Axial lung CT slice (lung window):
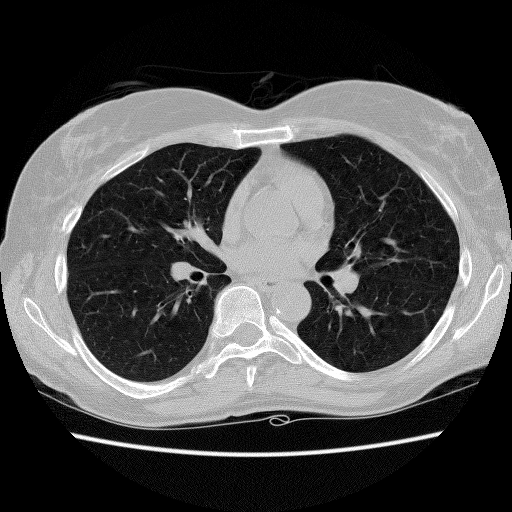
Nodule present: no